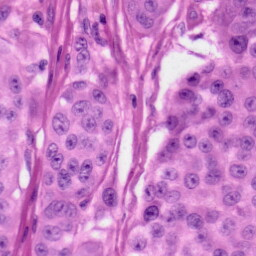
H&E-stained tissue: Skin